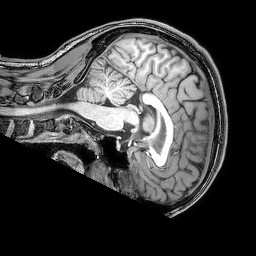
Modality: T1w
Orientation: sagittal
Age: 18
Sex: male